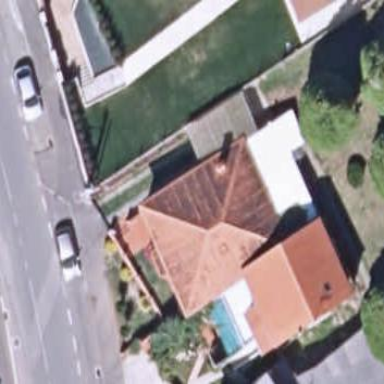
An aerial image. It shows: Simple house.